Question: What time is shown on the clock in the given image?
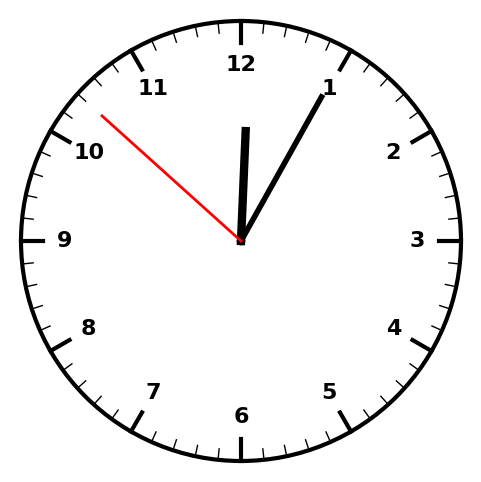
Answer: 12:04:52